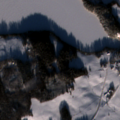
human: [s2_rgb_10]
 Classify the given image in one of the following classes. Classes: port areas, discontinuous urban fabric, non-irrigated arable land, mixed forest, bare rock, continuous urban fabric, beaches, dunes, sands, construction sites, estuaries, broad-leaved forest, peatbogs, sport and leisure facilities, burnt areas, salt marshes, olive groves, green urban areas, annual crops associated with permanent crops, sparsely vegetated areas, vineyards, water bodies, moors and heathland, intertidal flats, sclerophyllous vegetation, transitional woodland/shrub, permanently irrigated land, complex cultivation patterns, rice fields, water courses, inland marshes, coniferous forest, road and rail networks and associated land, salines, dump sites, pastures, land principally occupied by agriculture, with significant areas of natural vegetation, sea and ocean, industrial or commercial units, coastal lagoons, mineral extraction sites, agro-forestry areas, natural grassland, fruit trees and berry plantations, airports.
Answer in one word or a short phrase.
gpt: land principally occupied by agriculture, with significant areas of natural vegetation, mixed forest, water bodies